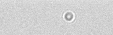
Label: camera_spot